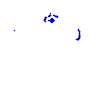
Particle: electron